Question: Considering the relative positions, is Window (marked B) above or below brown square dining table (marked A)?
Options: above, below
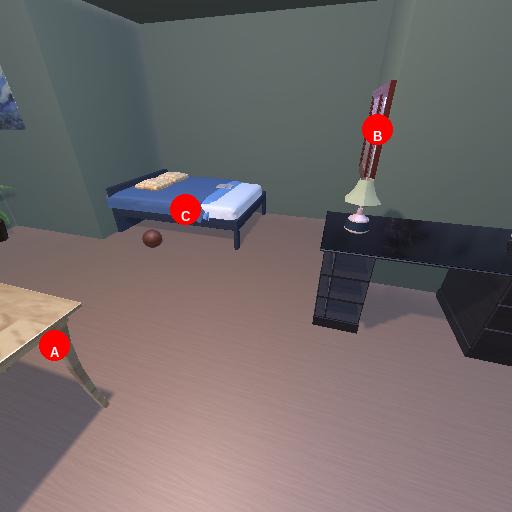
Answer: above